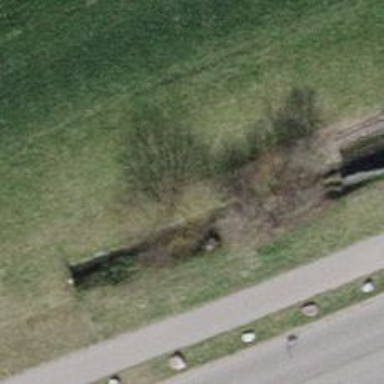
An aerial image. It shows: Urban tree adds touch of nature to the surroundings.